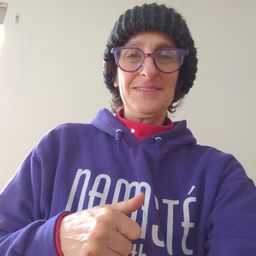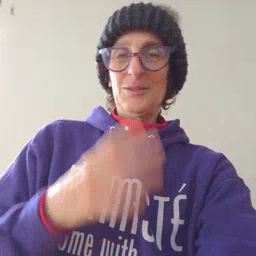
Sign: wolf